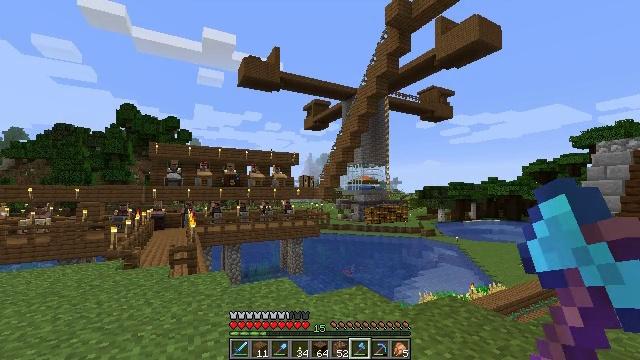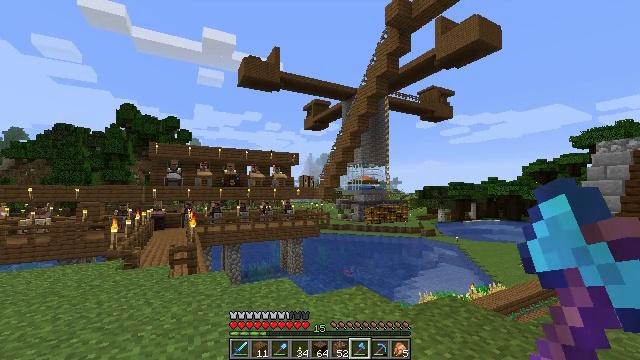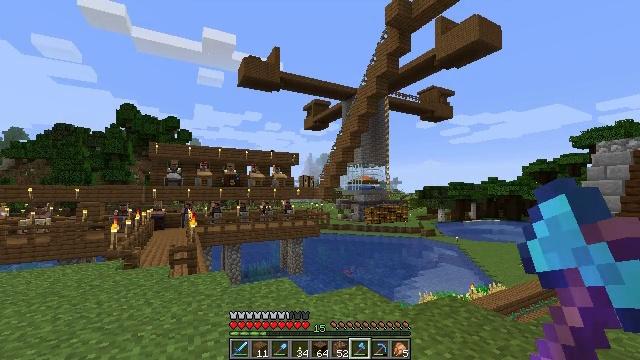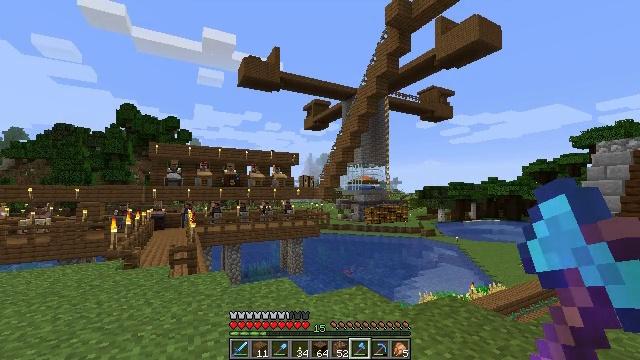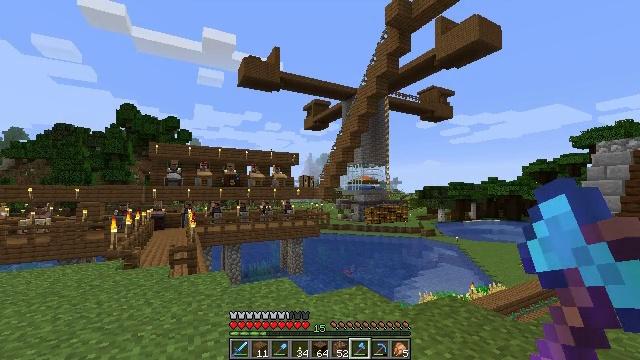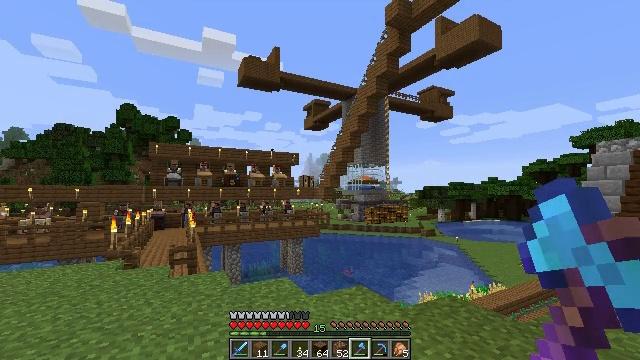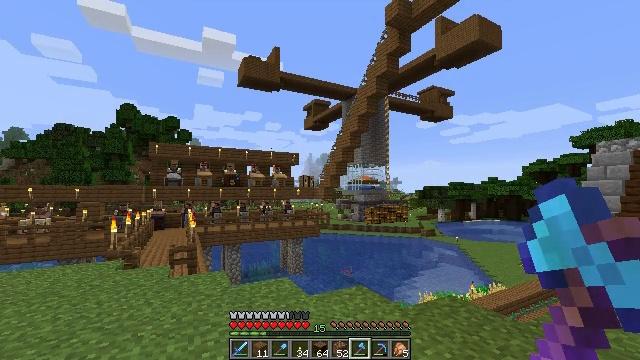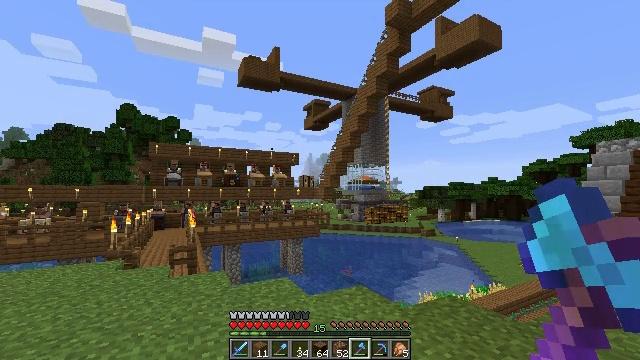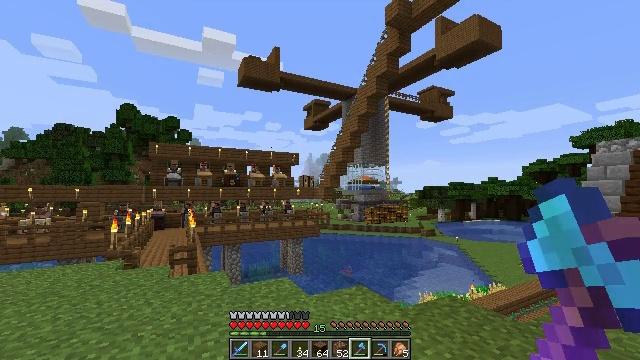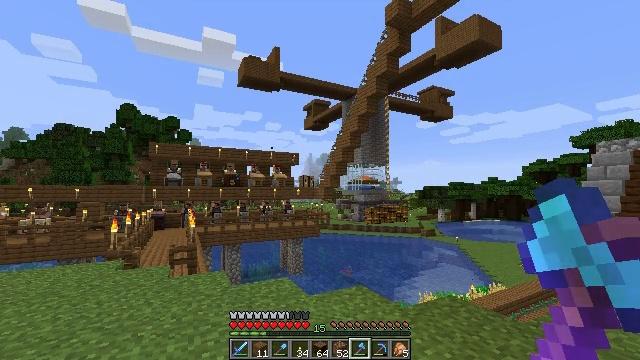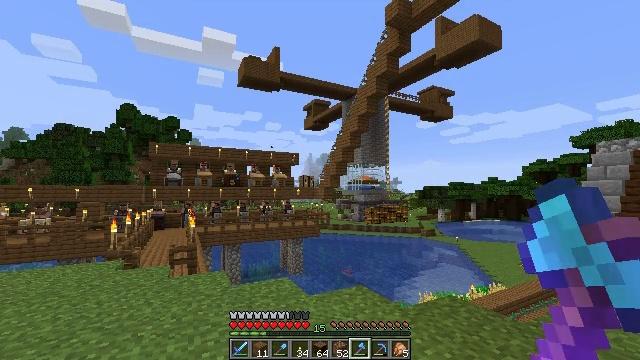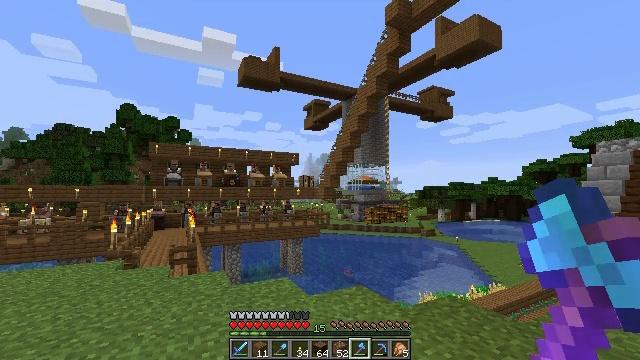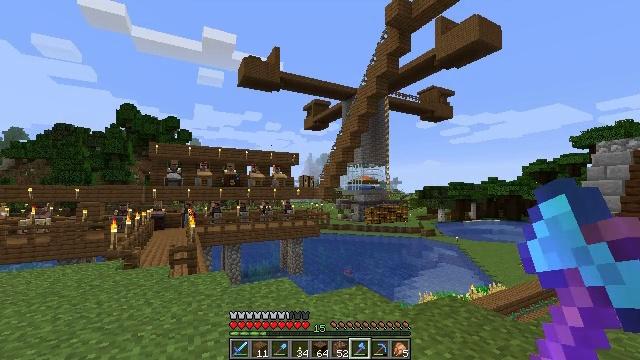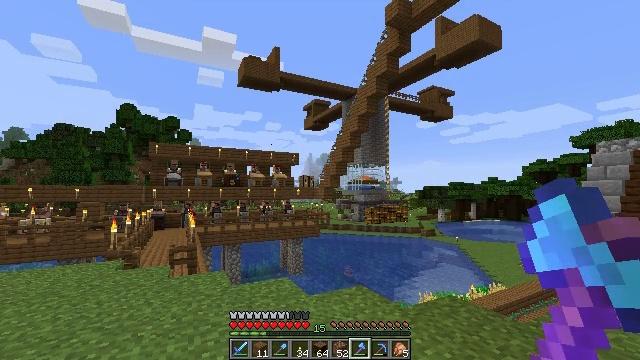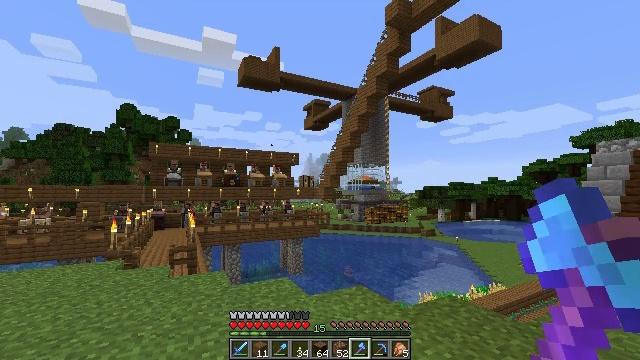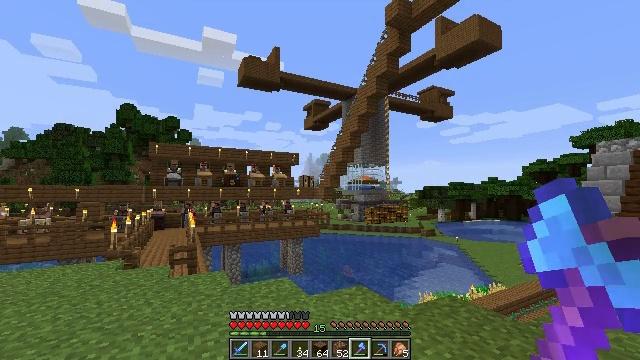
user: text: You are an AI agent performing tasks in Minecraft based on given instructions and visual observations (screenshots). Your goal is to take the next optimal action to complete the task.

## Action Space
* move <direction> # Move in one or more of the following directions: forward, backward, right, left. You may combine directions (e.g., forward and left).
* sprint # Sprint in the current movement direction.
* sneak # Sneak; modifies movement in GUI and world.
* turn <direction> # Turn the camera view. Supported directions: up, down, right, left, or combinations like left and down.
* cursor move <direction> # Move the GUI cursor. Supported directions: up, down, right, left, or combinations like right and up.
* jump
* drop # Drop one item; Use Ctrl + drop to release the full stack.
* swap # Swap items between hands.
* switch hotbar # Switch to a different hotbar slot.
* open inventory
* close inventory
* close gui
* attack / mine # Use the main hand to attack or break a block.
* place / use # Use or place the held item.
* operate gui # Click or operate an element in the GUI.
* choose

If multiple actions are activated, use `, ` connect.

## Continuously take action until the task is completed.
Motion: motion action
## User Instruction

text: Use the crafting table to make a spruce pressure plate.
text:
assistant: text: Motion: no_op
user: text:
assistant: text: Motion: no_op
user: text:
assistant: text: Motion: no_op
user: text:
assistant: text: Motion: no_op
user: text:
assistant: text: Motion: no_op
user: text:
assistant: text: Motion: no_op
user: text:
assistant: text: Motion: no_op
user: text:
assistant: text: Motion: no_op
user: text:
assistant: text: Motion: no_op
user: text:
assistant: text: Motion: no_op
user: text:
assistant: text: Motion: no_op
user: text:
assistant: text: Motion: no_op
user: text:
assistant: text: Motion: no_op
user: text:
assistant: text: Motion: no_op
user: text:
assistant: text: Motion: no_op
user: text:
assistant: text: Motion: no_op
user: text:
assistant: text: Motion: no_op
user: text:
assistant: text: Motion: no_op
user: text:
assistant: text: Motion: no_op
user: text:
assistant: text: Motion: no_op
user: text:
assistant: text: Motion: no_op
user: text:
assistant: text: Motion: no_op
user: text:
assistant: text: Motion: no_op
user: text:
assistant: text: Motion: no_op
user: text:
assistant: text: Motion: no_op
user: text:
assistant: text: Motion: no_op
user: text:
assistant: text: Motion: no_op
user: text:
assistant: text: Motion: no_op
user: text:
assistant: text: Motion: no_op
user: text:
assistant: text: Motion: no_op